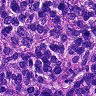
Metastatic tissue present: yes